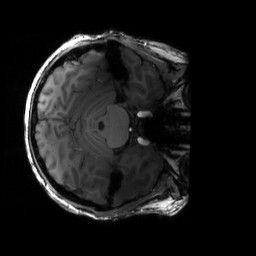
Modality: T1w
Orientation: axial
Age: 23
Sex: male
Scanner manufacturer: siemens
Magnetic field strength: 6.98 T
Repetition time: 3 s
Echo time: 0.00388 s